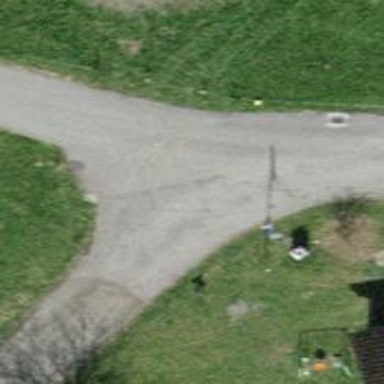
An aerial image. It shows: Asphalt road in residential area.